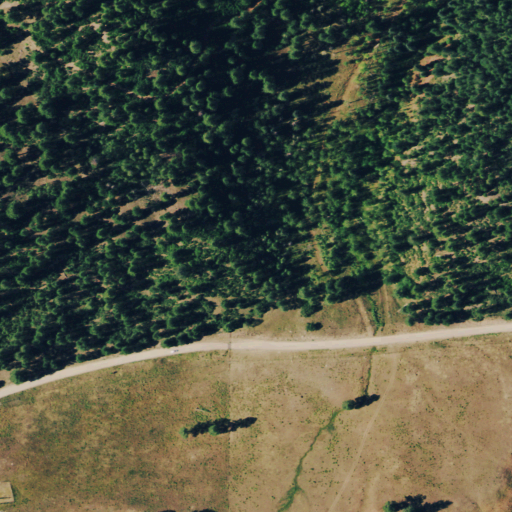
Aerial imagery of valley in Colorado named Copper Gulch containing deciduous forest, shrub, evergreen forest, mixed forest, and pasture